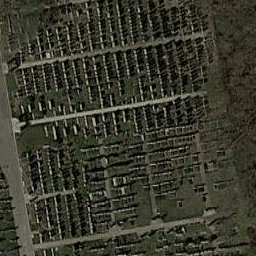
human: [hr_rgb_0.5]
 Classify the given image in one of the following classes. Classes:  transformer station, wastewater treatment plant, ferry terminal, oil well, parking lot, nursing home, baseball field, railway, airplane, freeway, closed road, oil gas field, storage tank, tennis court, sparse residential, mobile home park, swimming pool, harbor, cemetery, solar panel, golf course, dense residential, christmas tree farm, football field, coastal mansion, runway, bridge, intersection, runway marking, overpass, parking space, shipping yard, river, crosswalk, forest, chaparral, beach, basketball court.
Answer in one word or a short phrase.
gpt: cemetery